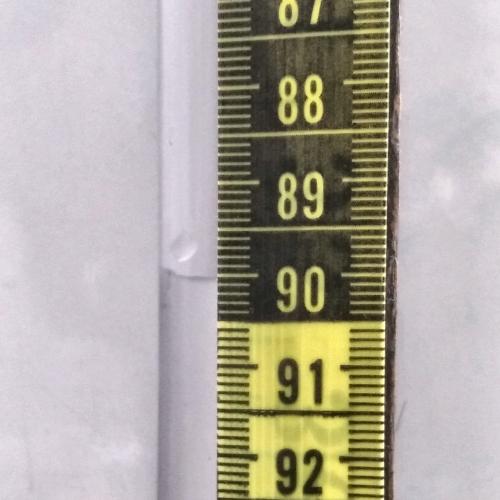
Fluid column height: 90.0 cm